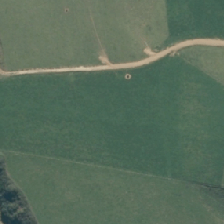
Land cover: shortrotation_cropland